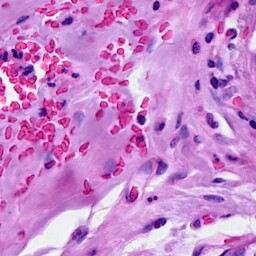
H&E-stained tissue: Breast